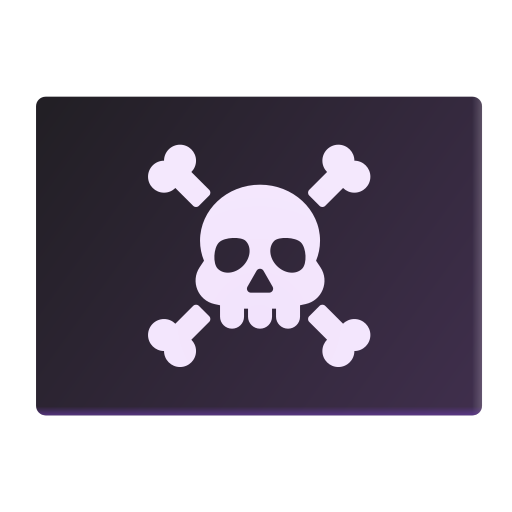
pirate flag color